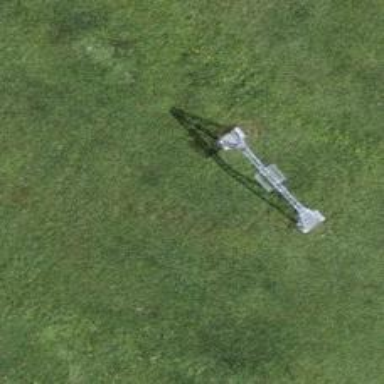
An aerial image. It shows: Pylon used for aerialway.